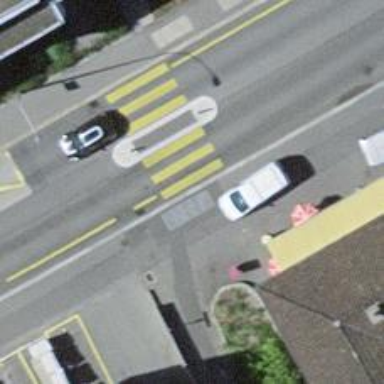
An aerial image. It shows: Kerb barrier.